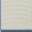
Piece: xx